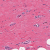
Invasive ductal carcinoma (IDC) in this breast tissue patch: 0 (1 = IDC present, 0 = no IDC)